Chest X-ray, PA view. Patient: 62 years old, sex M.
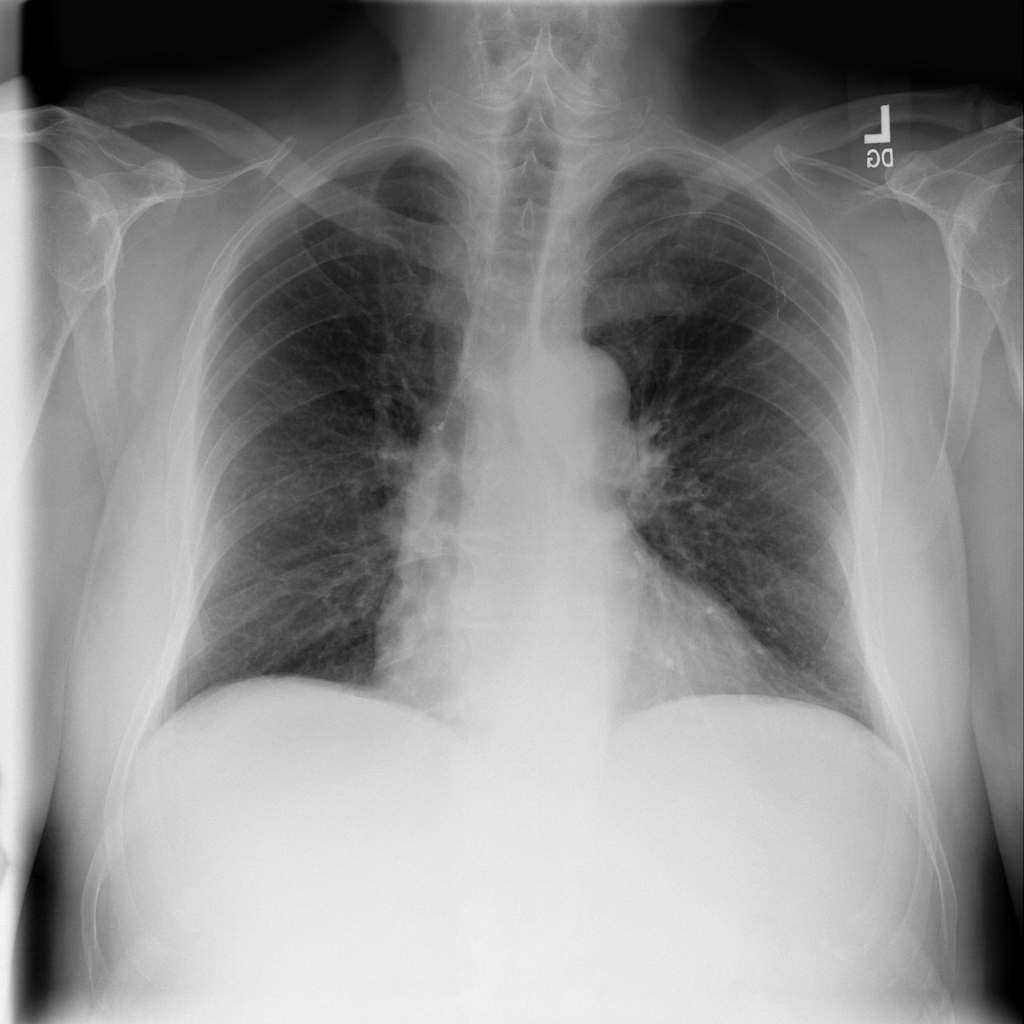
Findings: No Finding